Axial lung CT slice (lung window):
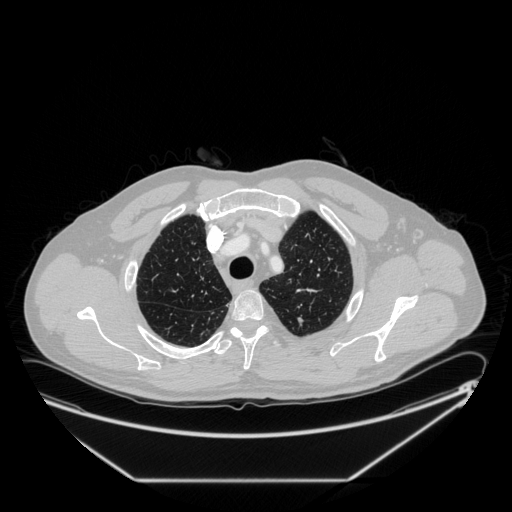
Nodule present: yes
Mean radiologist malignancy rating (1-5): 3.25